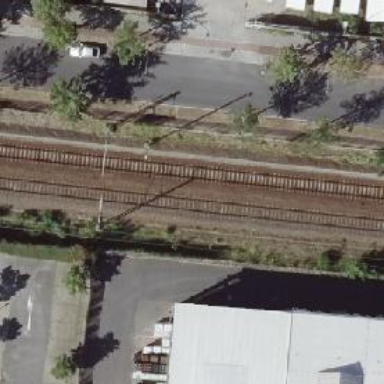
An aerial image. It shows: Electrified rail siding with contact line.